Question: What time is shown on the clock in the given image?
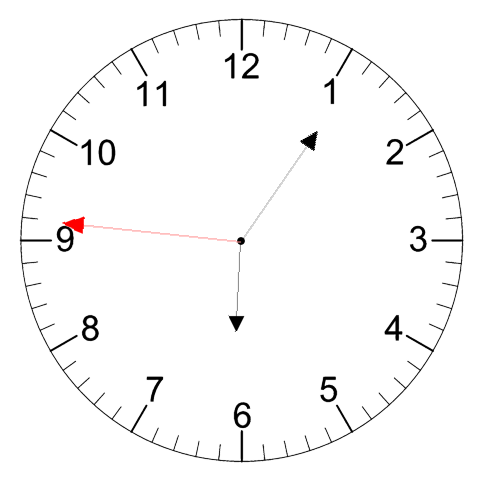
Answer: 06:05:46